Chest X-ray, AP view. Patient: 27 years old, sex F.
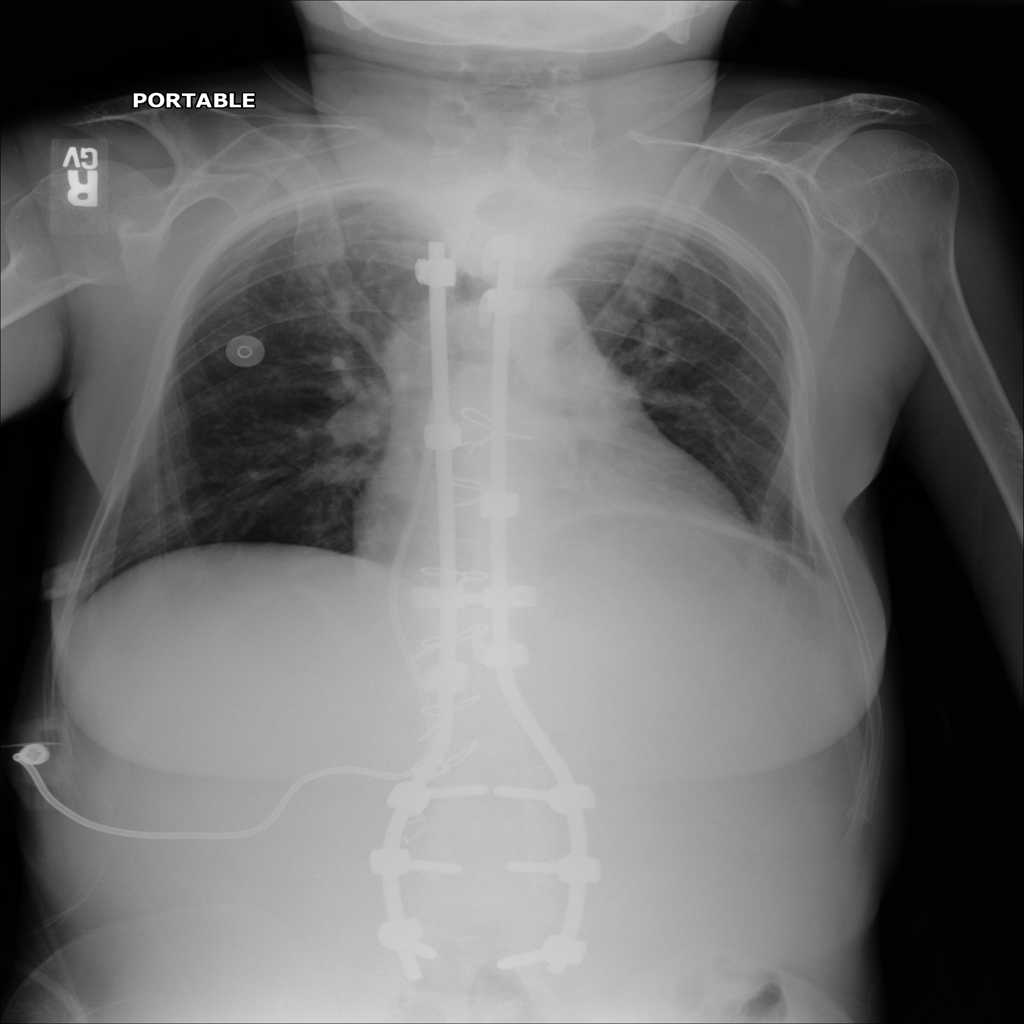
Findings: No Finding